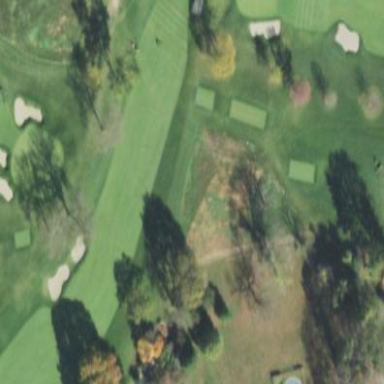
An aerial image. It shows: Rough area on grassy golf course.